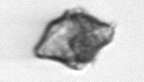
Label: Kryptoperidinium_triquetrum